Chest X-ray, AP view. Patient: 52 years old, sex M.
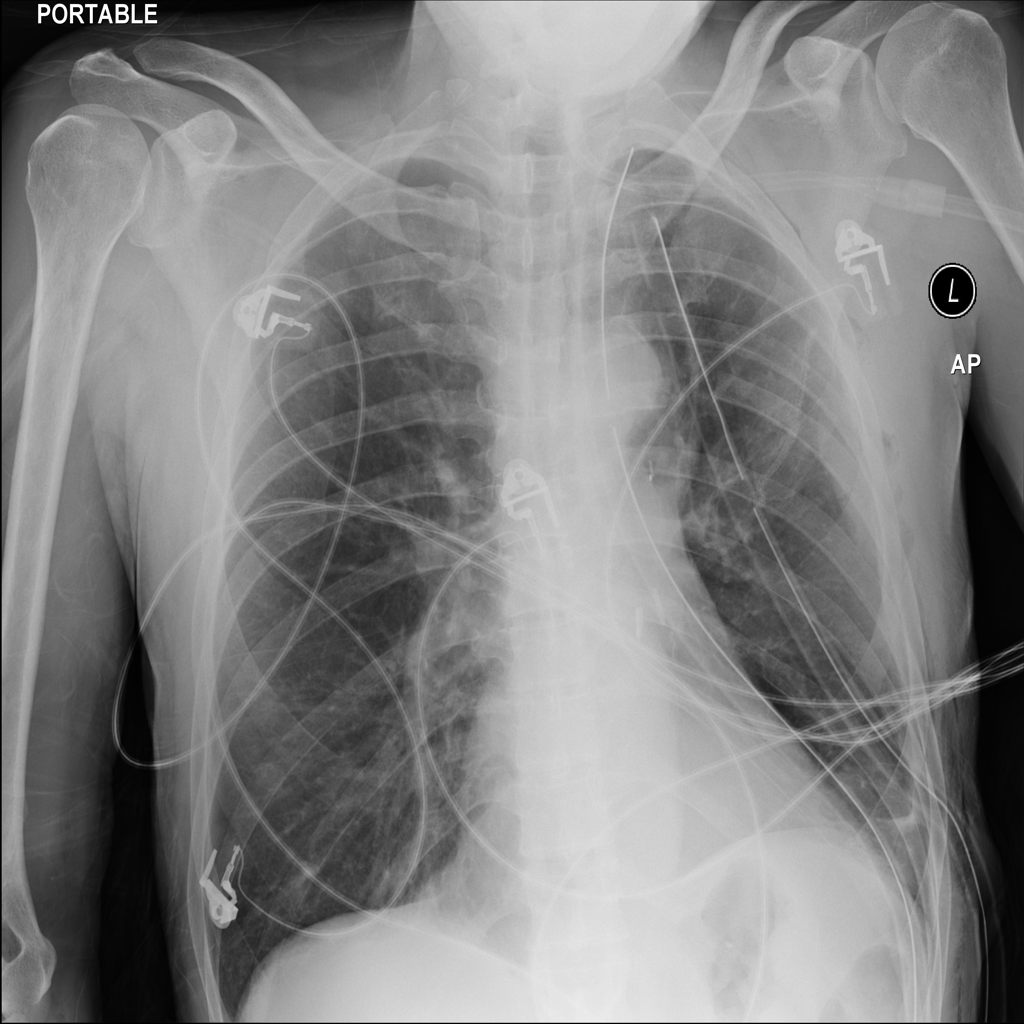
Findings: Emphysema, Infiltration